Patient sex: F
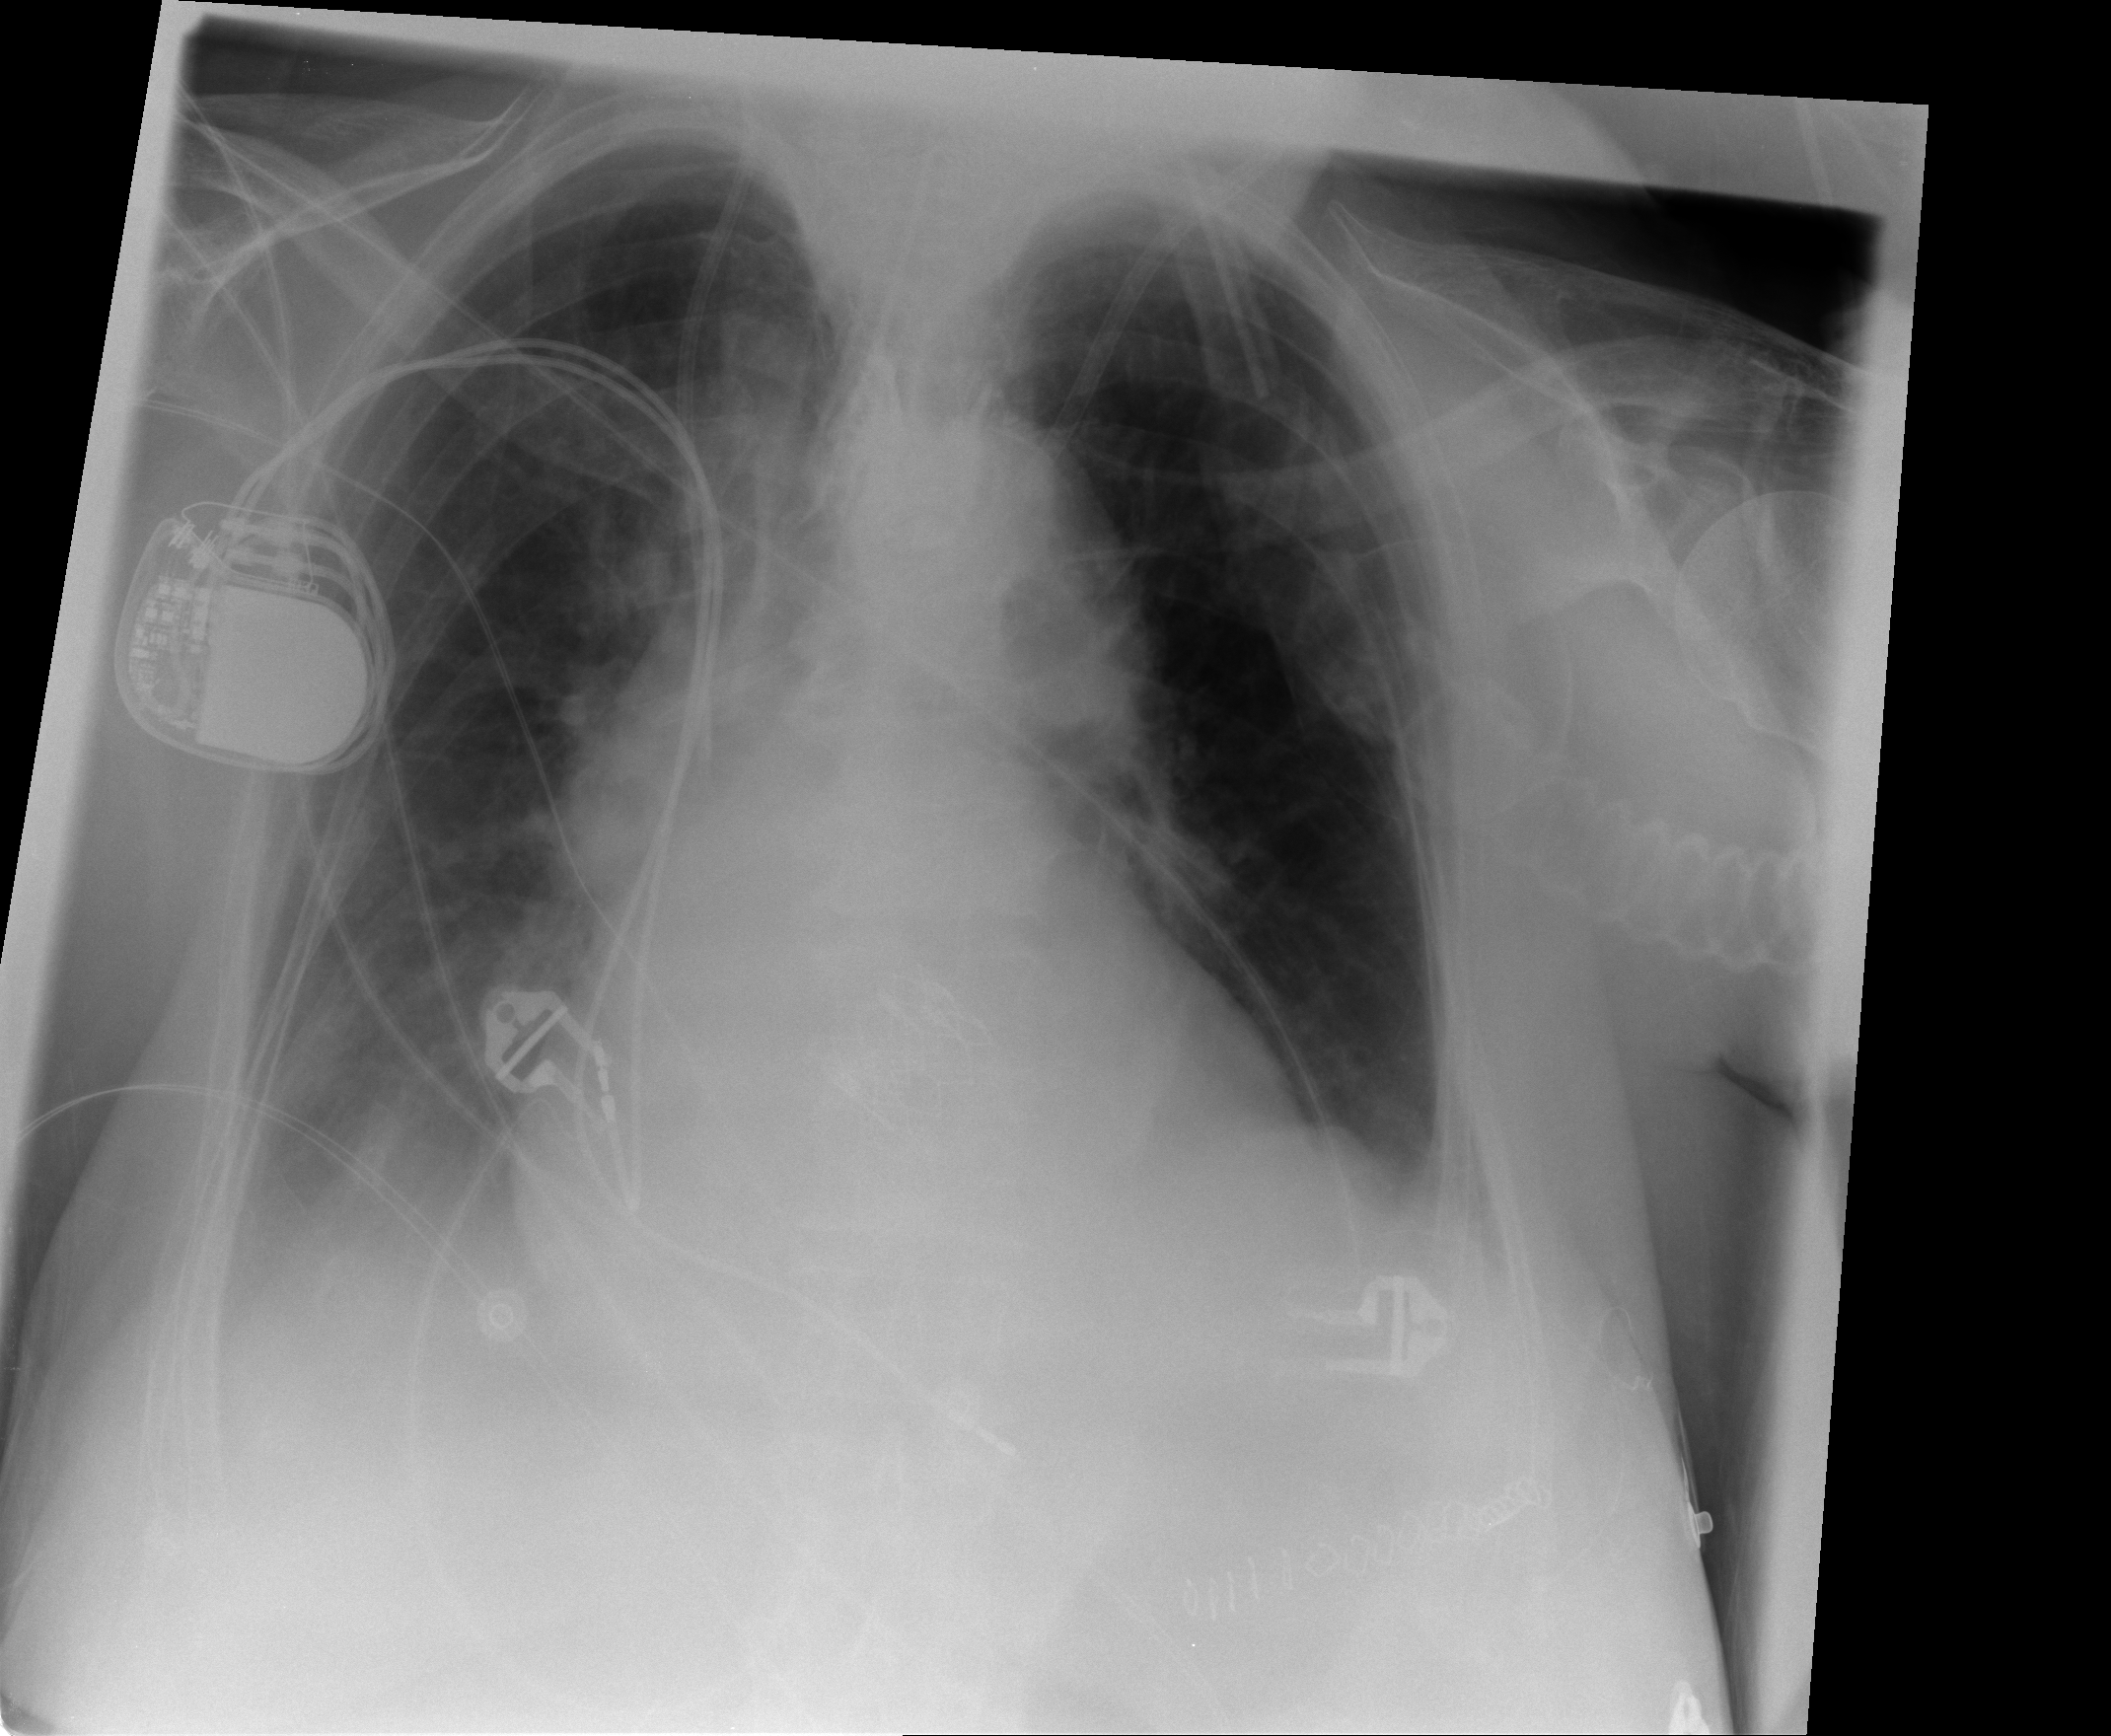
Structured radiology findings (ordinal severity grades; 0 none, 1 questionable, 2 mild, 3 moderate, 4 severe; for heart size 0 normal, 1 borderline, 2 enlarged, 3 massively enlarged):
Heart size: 1
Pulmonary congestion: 2
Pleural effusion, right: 2
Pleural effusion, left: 2
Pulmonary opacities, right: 0
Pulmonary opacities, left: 0
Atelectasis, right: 2
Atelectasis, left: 2